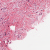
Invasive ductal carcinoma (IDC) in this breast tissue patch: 0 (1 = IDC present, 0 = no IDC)